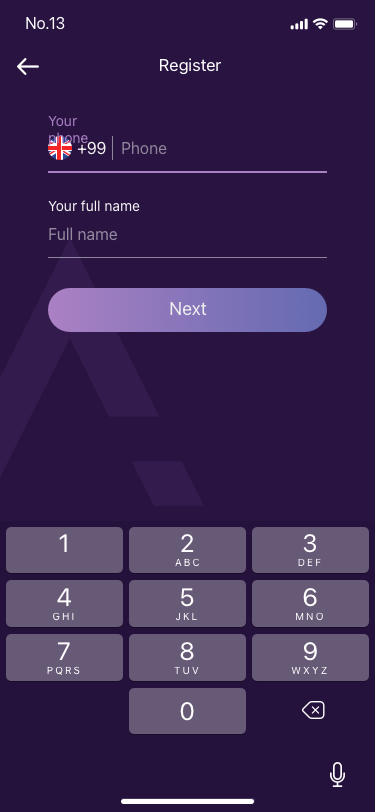
Text in this UI design:
+99
Phone
Your phone